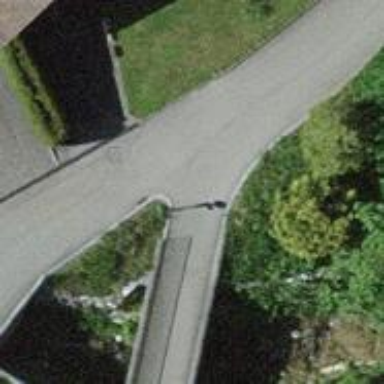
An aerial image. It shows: Unclassified road with asphalt surface and grade1 tracktype.